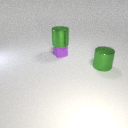
small purple rubber cube behind large green metal cylinder